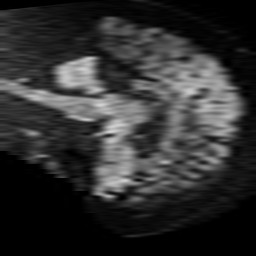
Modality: TRACE
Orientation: sagittal
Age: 64
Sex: male
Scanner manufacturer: philips
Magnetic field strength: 1.5 T
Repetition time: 3.792 s
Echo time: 0.09257 s